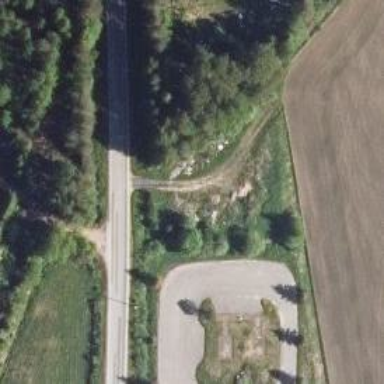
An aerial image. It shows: Track road with grade4 surface. It is specifically designed for nordic skiing.